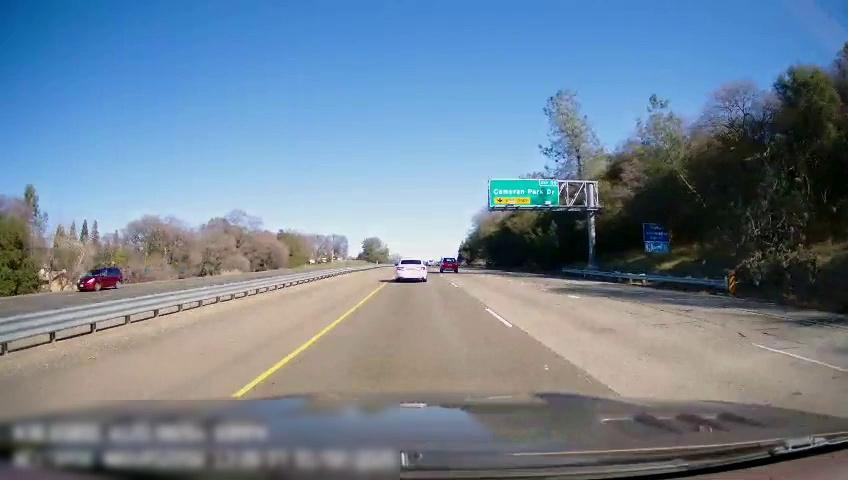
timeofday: Day
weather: Sunny
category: Drivable Space
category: Drivable Space
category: Vehicles | Car
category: Vehicles | Car
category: Vehicles | SUV
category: Lanes | Current Lane
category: Lanes | Current Lane
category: Lanes | Alternate Lane
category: Lanes | Alternate Lane
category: Traffic | Signs
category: Traffic | Signs
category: Traffic | Signs